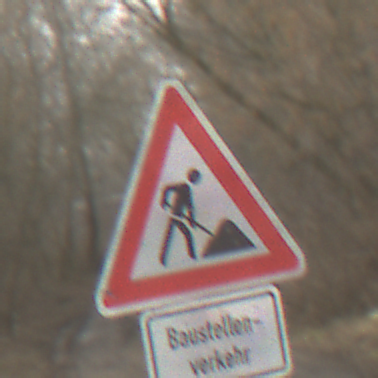
Verkehrszeichen: Arbeitsstelle
Zusatzzeichen unten: HinweiseAufGefahrenDurchVerbaleAngabe6
Umgebung: Outdoor, Nature
Tageszeit: MorningAfternoon
Wetter: PartlyCloudy
Licht: Natural
Jahreszeit: Winter
Kontrast: MediumContrast